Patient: sex F, age 26
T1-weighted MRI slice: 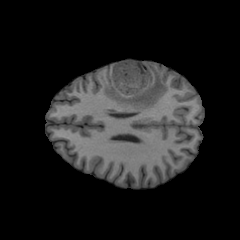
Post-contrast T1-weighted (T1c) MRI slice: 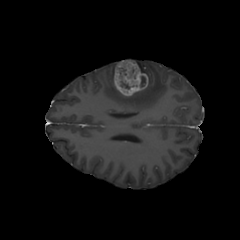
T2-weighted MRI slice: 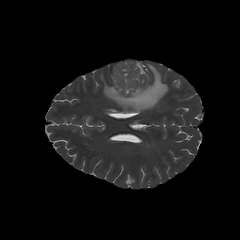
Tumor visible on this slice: yes
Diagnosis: Glioblastoma, IDH-wildtype
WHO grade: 4